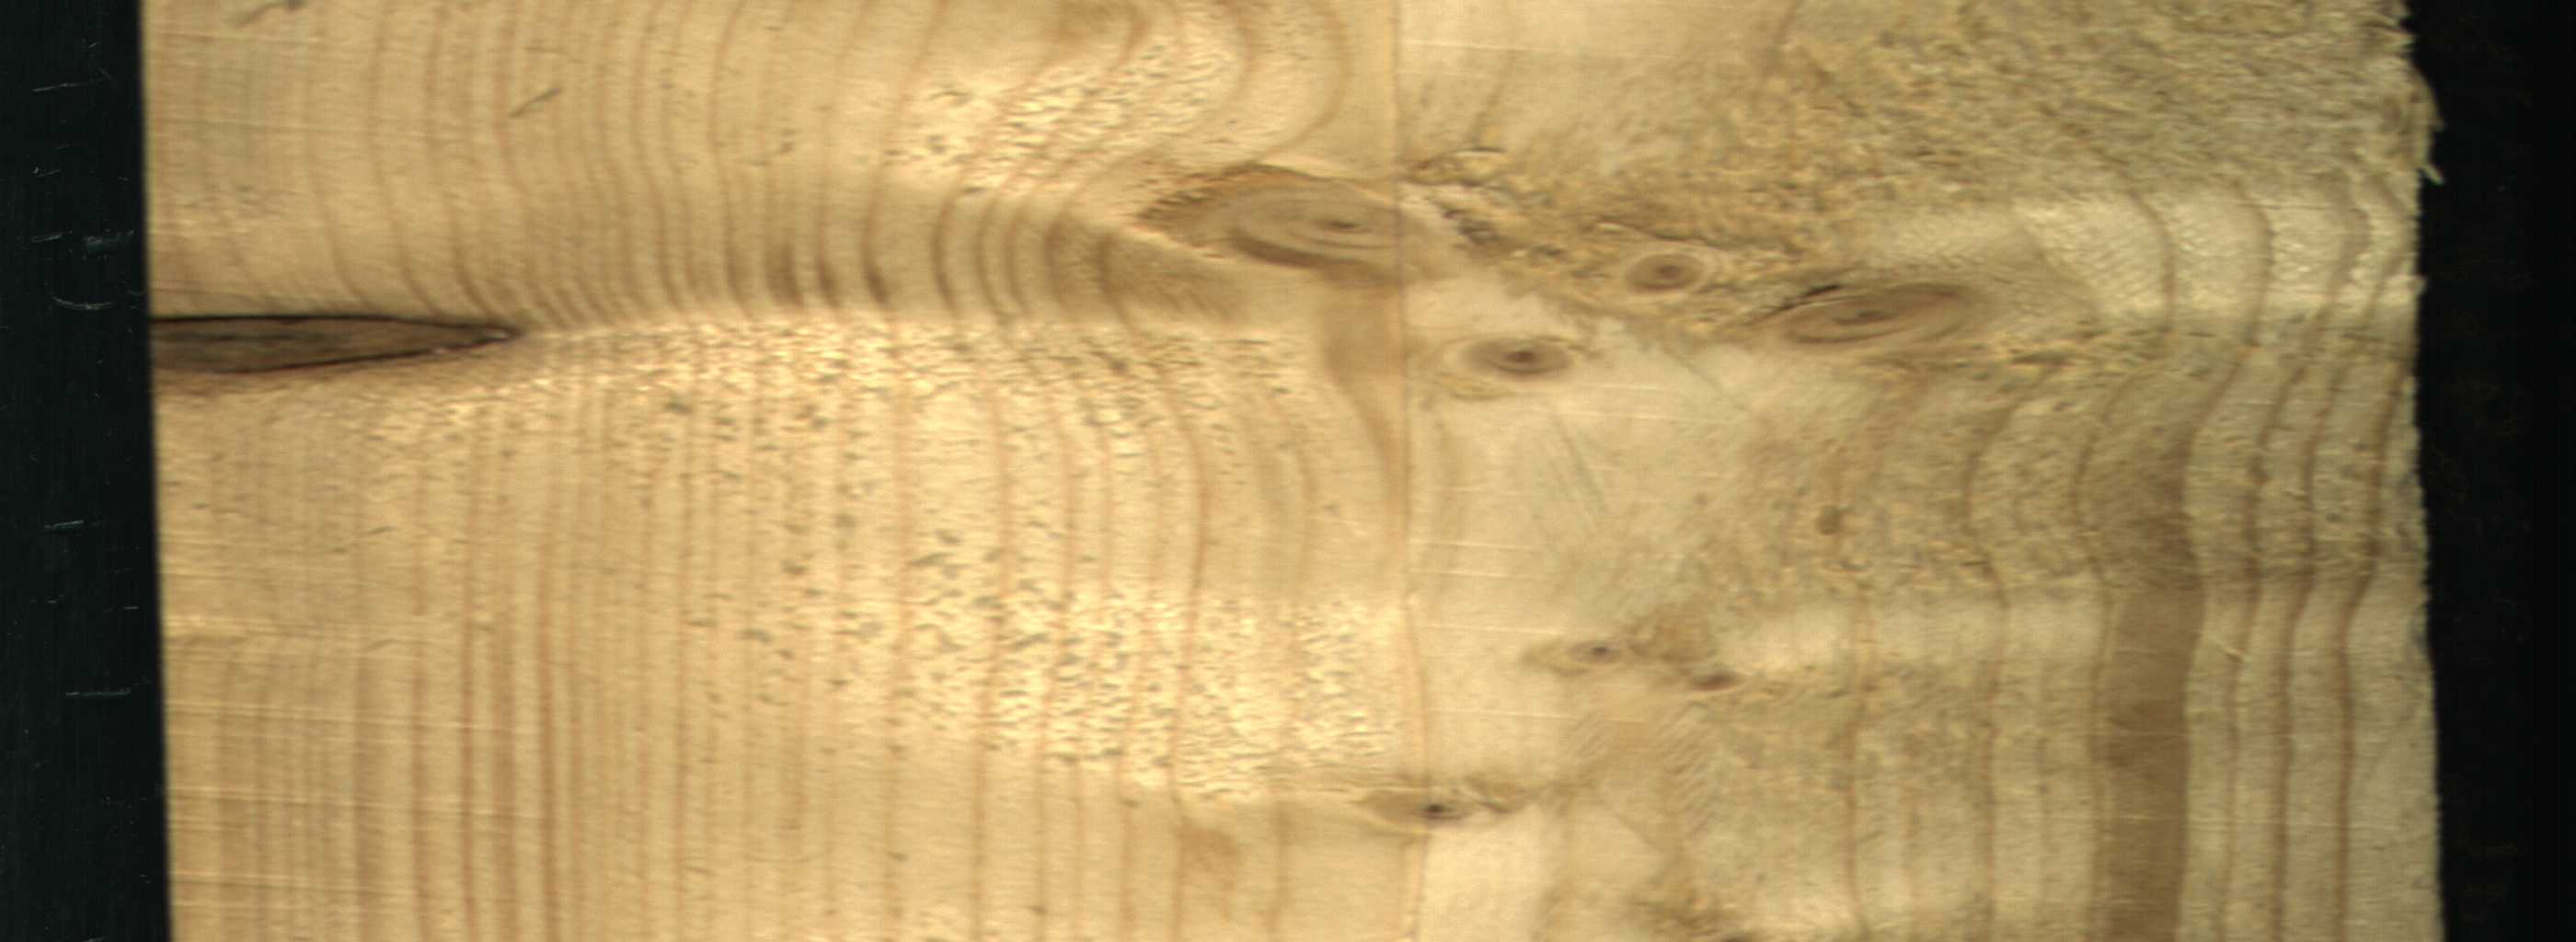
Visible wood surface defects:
Dead_Knot
Live_Knot
Live_Knot
Live_Knot
Live_Knot
Live_Knot